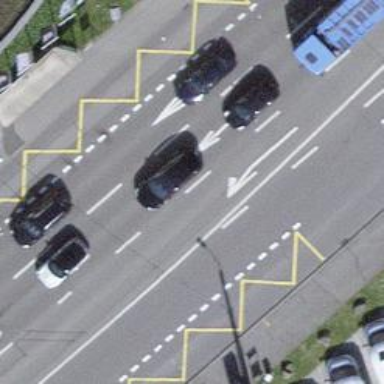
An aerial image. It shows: Bus stop for trolleybuses with designated stop position.